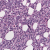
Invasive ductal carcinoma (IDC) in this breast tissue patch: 1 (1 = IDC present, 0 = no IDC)